Aerial crown-view tile of a tropical tree (Barro Colorado Island, Panama), acquired 20240716:
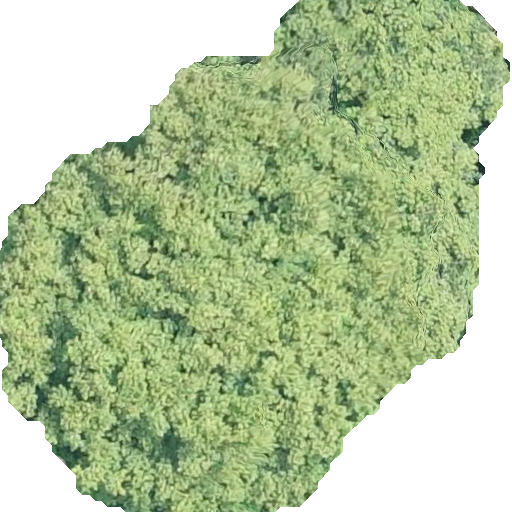
Species: Tachigali panamensis
GBIF accepted scientific name: Tachigali panamensis
Crown area: 298.84 m²